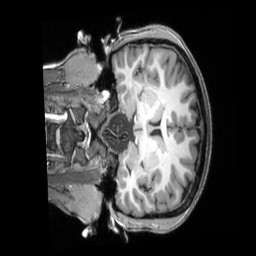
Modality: T1w
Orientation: coronal
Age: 33
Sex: female
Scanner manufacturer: siemens
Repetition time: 2.3 s
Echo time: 0.00229 s